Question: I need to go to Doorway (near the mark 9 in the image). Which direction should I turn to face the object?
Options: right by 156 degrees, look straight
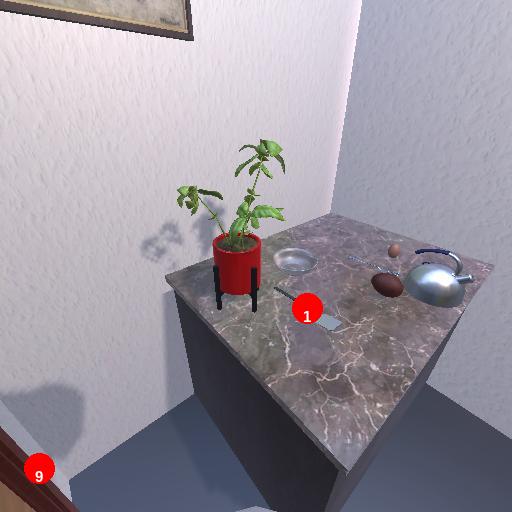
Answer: right by 156 degrees